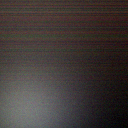
Screen state: off